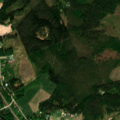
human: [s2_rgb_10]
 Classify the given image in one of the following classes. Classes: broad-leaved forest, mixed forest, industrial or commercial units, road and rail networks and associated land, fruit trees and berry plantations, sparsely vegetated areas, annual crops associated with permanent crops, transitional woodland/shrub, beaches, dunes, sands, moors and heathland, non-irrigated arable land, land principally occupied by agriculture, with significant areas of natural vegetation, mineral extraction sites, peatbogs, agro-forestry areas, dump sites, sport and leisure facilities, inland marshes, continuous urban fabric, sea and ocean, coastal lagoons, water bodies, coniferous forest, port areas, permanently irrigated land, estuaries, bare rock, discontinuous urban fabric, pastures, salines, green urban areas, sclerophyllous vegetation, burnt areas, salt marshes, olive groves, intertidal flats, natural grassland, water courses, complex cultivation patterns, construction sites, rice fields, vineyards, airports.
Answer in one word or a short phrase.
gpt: land principally occupied by agriculture, with significant areas of natural vegetation, coniferous forest, mixed forest, transitional woodland/shrub